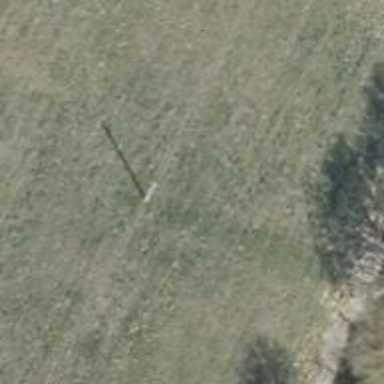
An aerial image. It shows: Power pole.